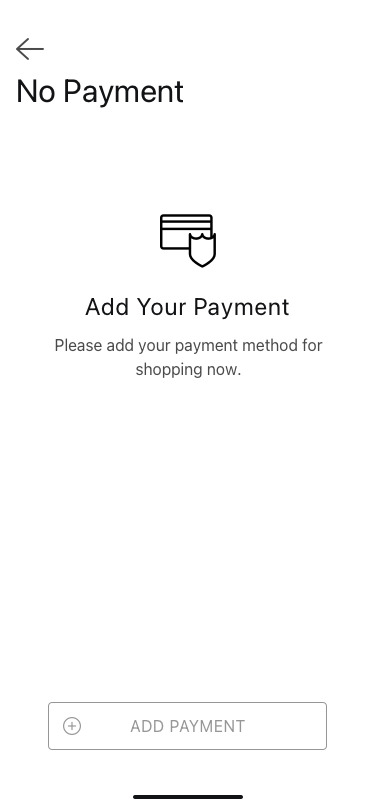
Text in this UI design:
Add Your Payment
Please add your payment method for
shopping now.
Add Payment
No Payment